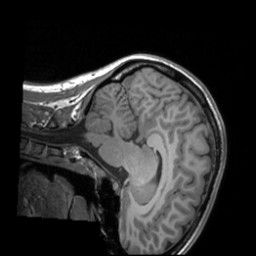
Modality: T1w
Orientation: sagittal
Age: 22
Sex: female
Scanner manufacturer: siemens
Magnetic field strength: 3 T
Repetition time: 1.9 s
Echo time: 0.00226 s